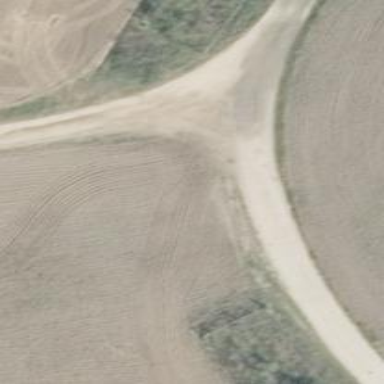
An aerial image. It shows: Track with compacted grade 2 surface.